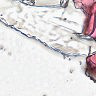
Metastatic tissue present: no